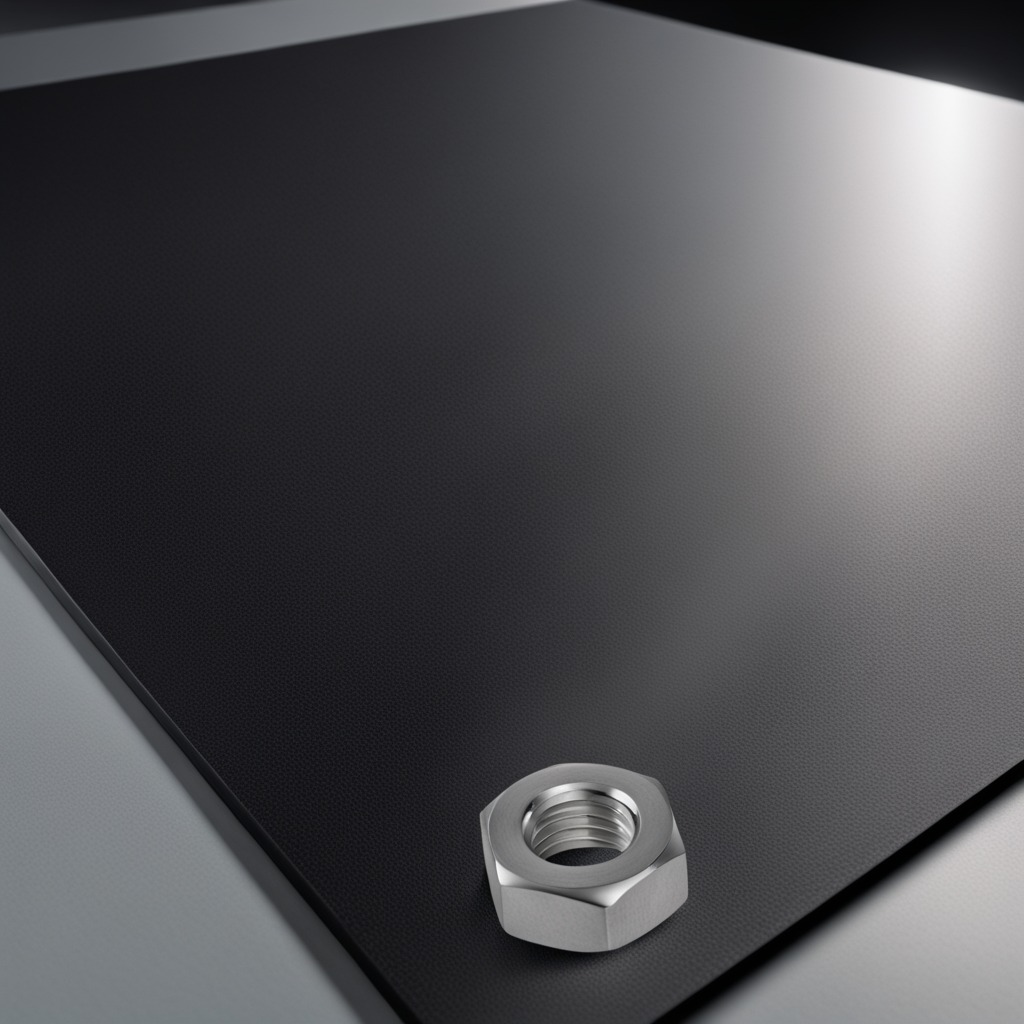
A metal nut is lying on the clean granite tabletop beneath the black rubber mat.